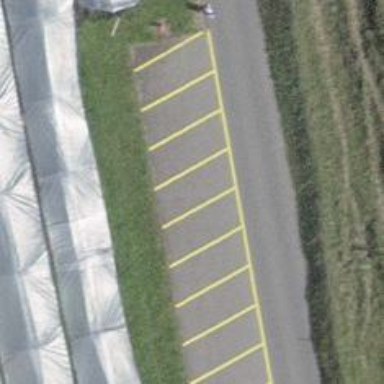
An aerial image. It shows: Parking area along the street side with diagonal orientation.